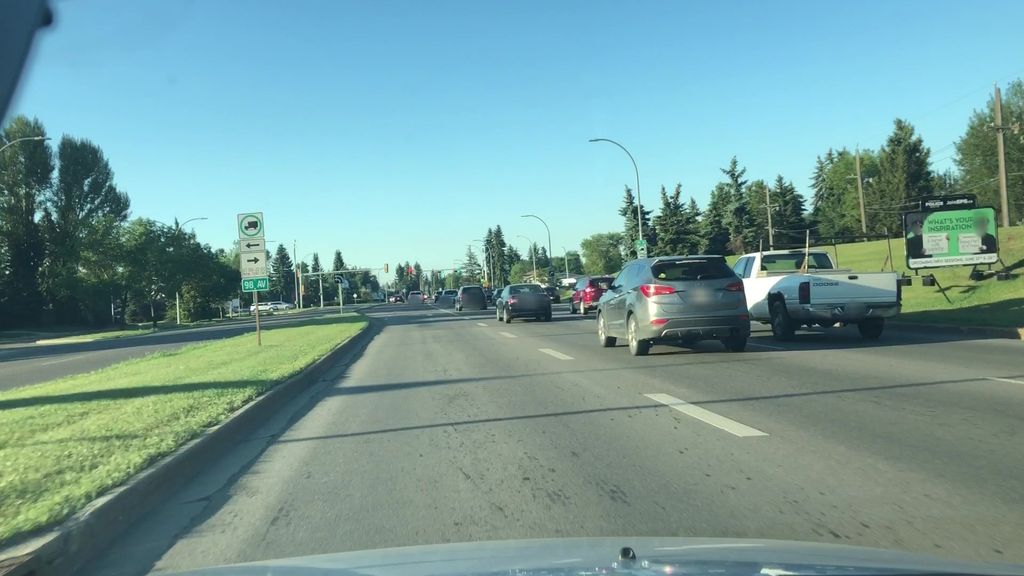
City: edmonton